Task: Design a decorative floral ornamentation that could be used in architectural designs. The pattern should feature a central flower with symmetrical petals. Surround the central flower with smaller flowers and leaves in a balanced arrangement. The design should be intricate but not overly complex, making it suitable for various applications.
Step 393:
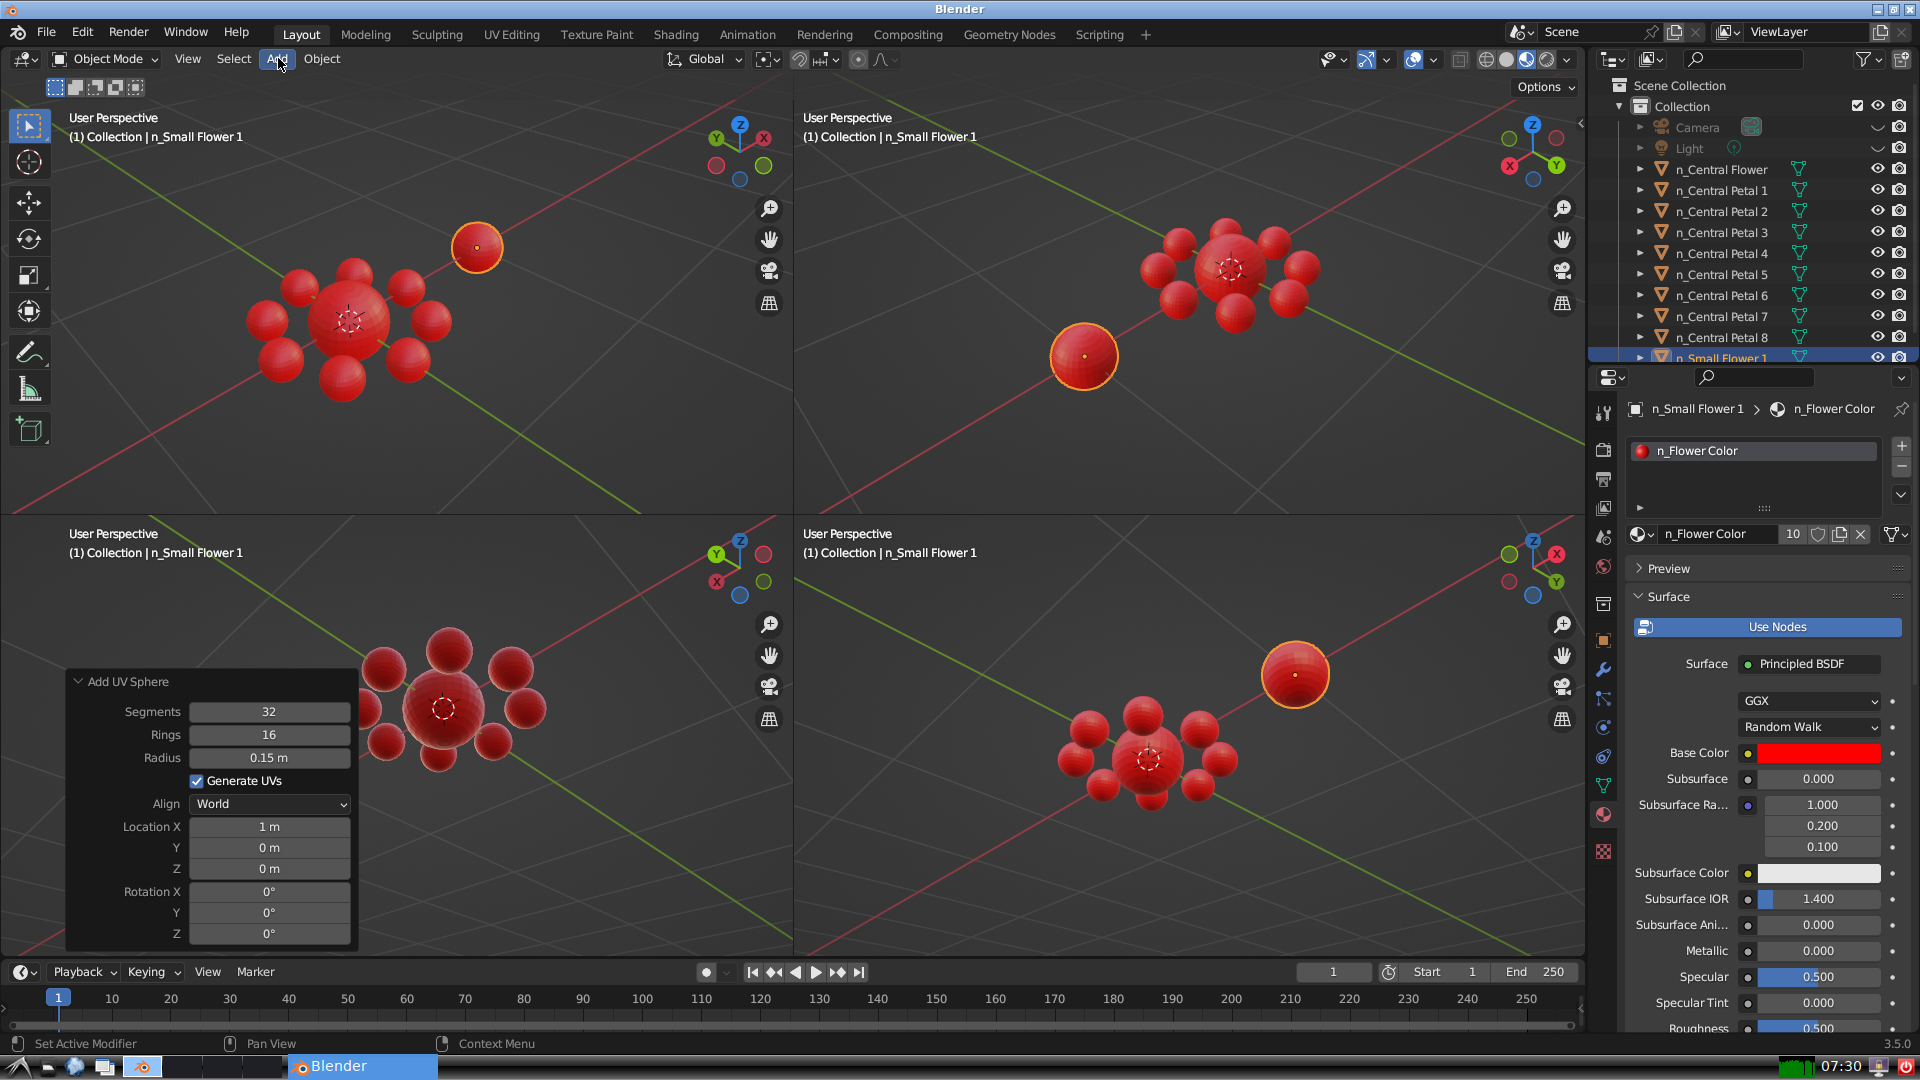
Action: click: no